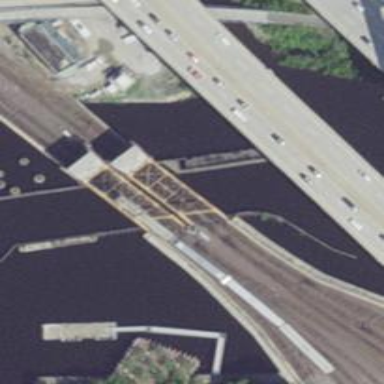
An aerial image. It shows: Bridge with lift piers as supports.